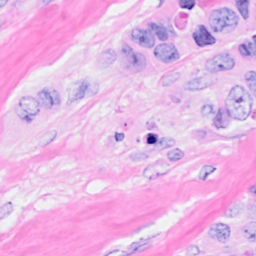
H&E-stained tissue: Breast